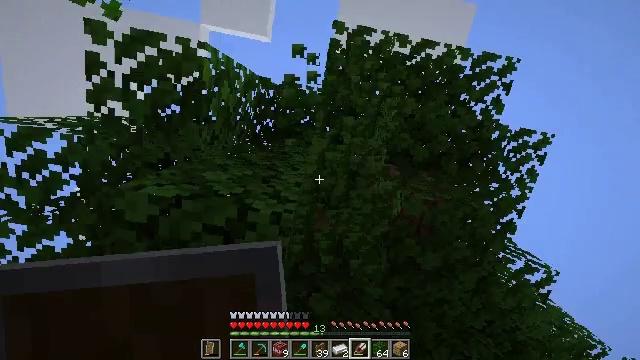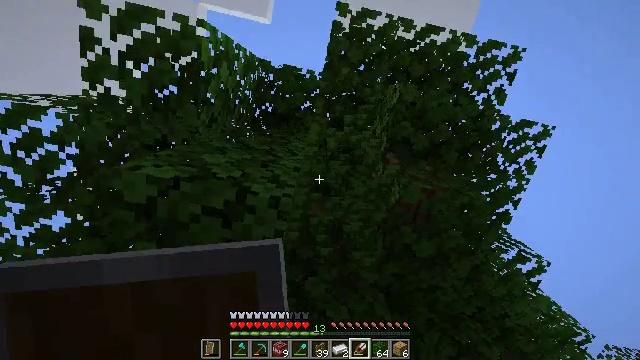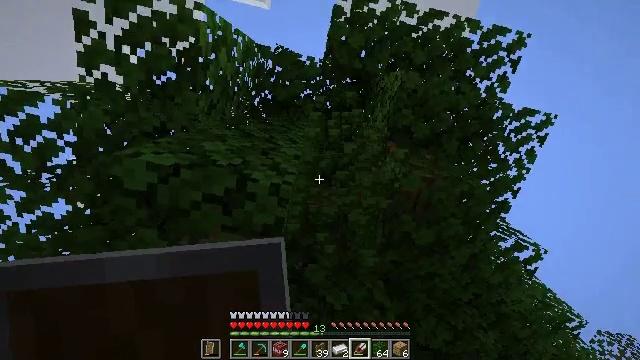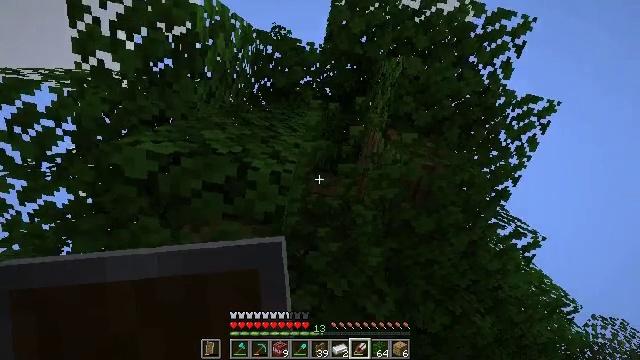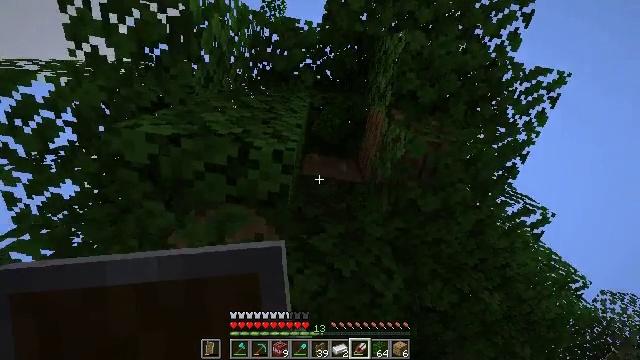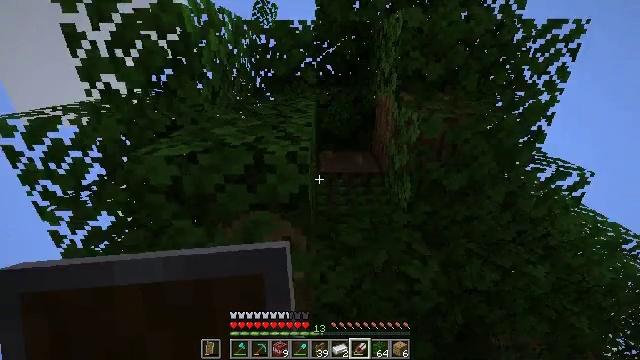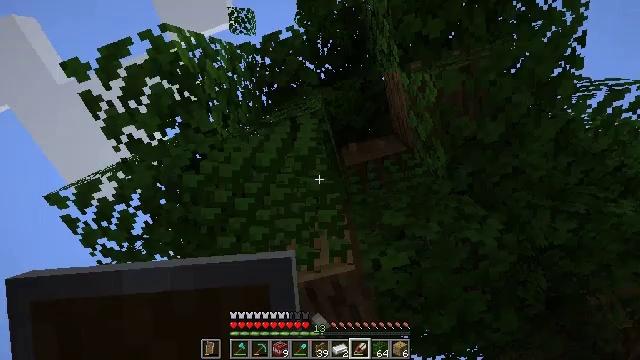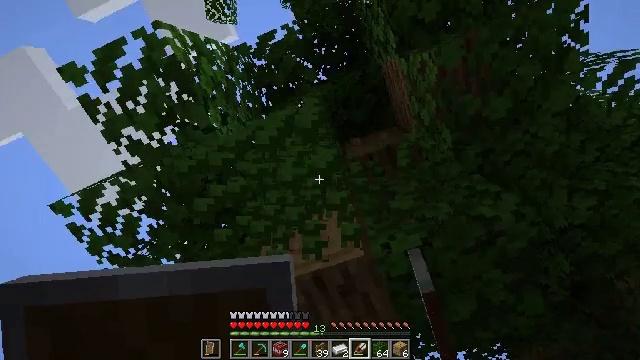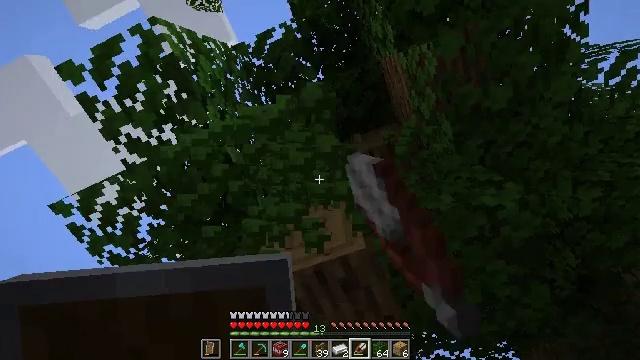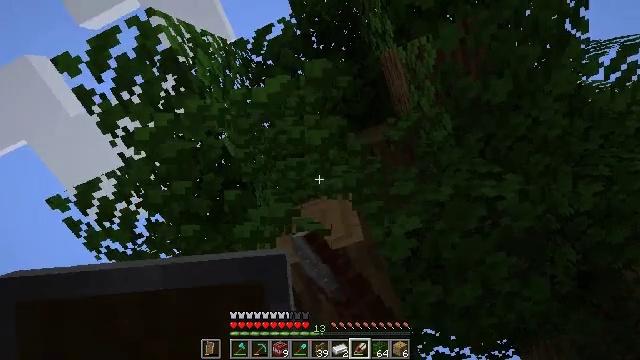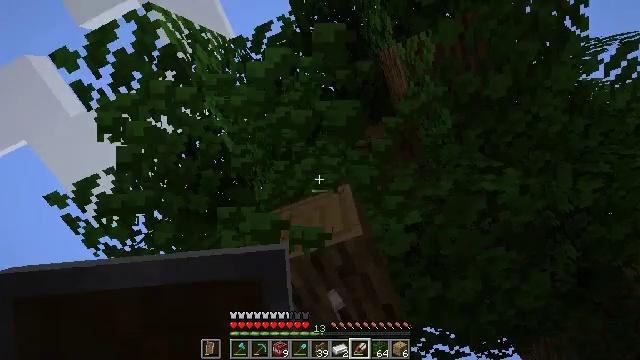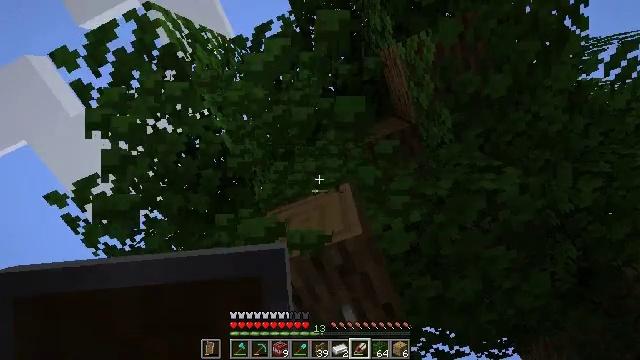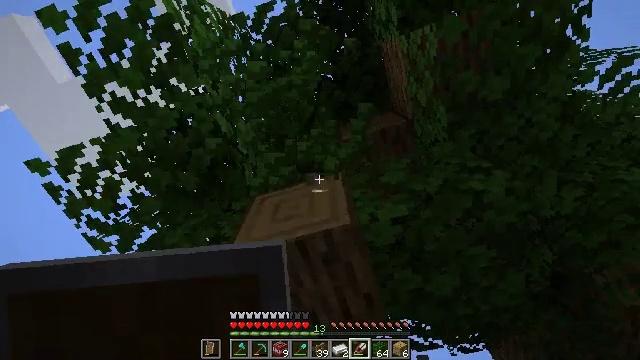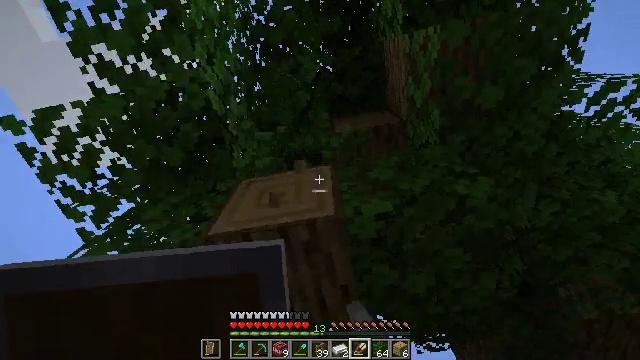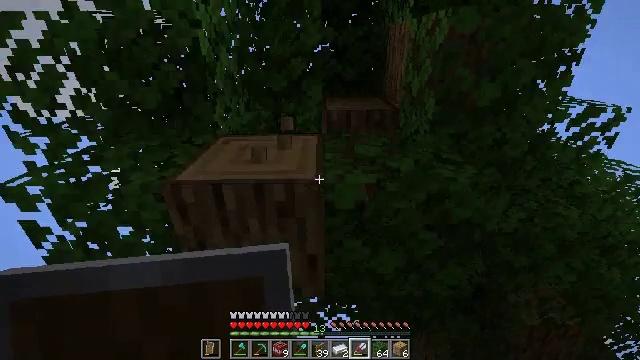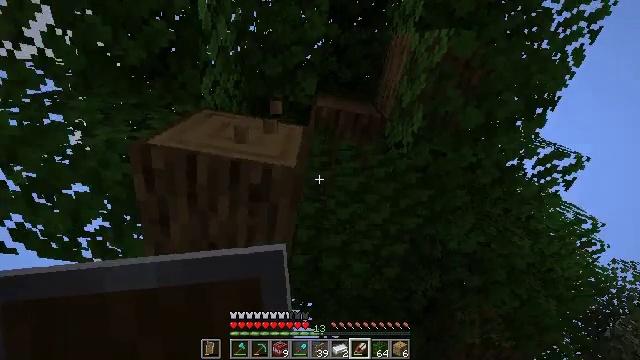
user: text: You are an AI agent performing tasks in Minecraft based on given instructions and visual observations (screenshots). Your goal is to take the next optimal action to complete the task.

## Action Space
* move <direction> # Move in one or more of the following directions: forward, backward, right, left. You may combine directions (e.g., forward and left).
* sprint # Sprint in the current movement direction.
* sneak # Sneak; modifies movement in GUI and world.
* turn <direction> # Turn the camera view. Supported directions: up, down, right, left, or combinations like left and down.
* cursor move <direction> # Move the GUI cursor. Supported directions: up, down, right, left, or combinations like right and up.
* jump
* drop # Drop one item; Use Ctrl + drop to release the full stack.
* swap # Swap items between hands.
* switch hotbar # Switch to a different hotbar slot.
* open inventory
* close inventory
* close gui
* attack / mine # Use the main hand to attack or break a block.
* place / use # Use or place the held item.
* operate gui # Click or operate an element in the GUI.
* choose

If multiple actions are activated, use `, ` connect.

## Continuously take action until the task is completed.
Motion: motion action
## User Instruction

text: Remove oak leaves from branches.
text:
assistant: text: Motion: turn right and down, attack / mine
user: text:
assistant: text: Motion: turn down, attack / mine
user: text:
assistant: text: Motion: turn down, attack / mine
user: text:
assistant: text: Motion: move forward, turn left and down, attack / mine
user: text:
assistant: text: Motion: move forward, turn left, attack / mine
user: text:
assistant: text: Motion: move forward, turn left and up, attack / mine
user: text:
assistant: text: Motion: turn left and up, attack / mine
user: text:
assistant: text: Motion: turn left, attack / mine
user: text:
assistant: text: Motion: attack / mine
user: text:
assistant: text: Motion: attack / mine
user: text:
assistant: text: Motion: attack / mine
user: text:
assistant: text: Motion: turn right and down, attack / mine
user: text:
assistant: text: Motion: move forward, turn right and down, attack / mine
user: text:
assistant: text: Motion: move forward, turn right and down, attack / mine
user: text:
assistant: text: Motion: turn right, attack / mine
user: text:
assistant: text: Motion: turn right, attack / mine
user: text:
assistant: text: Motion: turn right, attack / mine
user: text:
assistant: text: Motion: attack / mine
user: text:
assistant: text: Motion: attack / mine
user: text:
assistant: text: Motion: turn right and down, attack / mine
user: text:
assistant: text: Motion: move forward, turn right and down, attack / mine
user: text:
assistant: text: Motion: move forward, turn right, attack / mine
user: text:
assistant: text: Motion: move forward, turn right and down, attack / mine
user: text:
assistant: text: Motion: move forward, turn right, attack / mine
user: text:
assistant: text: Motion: move forward, turn right and up, attack / mine
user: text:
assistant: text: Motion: move forward, turn right, attack / mine
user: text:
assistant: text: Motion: attack / mine
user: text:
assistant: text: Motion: attack / mine
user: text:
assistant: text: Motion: attack / mine
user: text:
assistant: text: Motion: no_op